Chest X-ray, PA view. Patient: 62 years old, sex F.
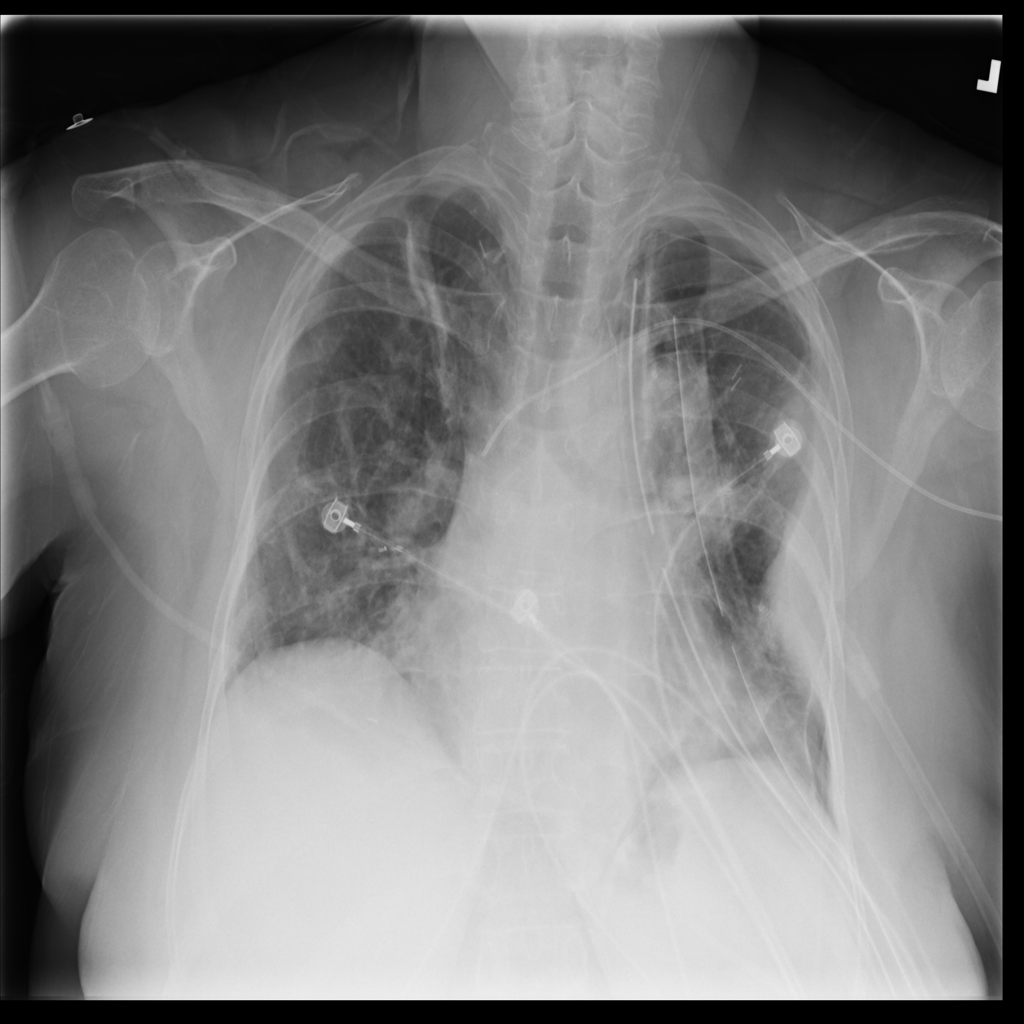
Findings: Pleural_Thickening, Pneumothorax